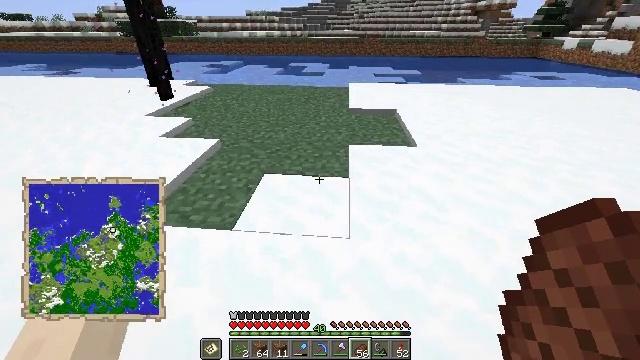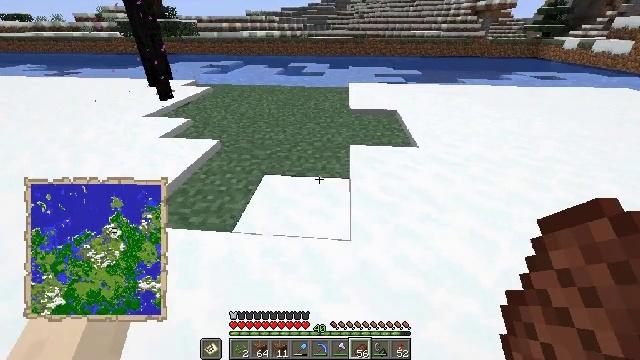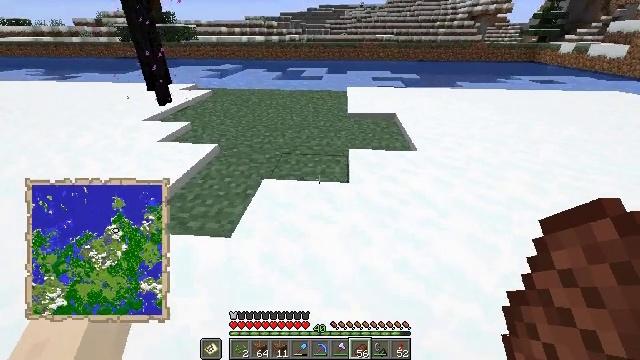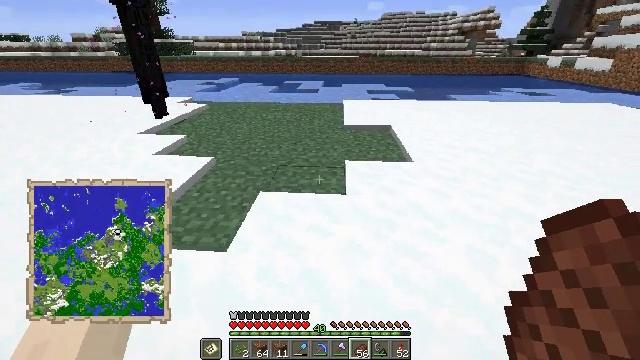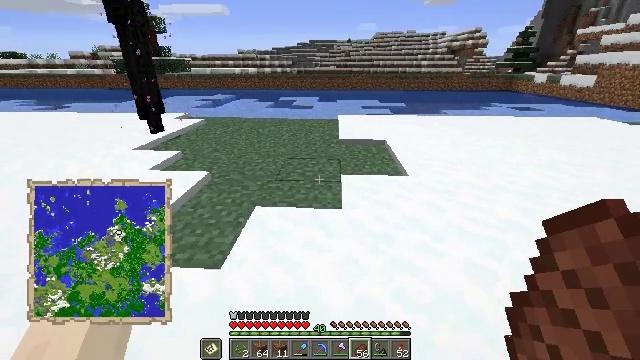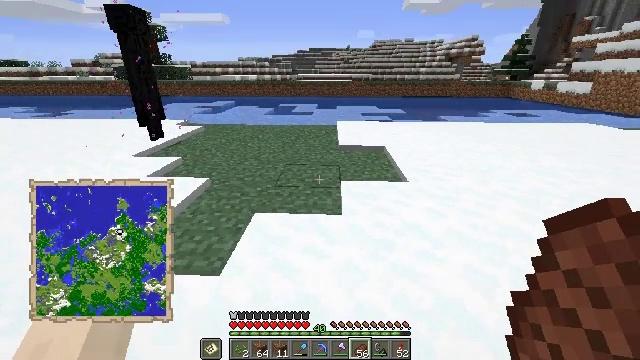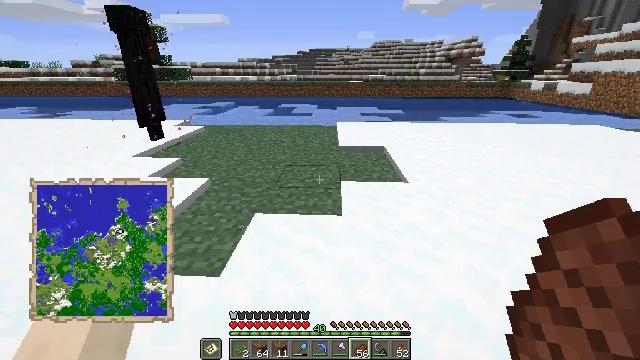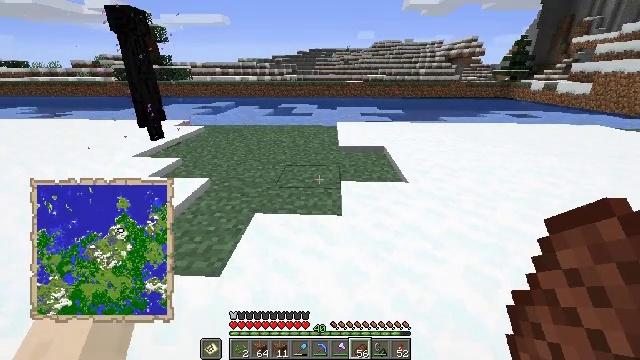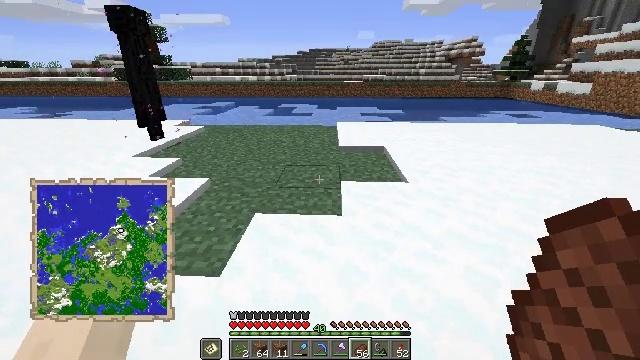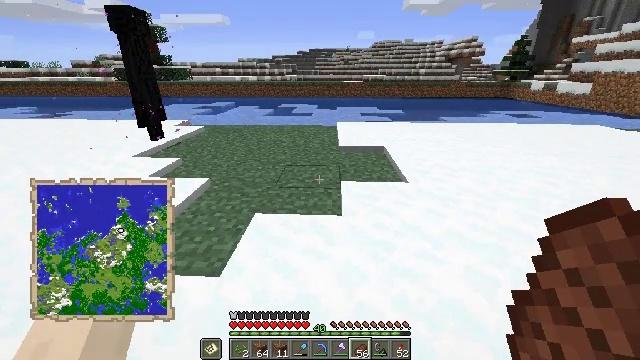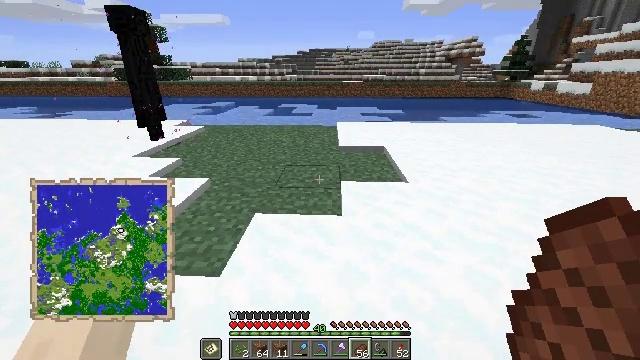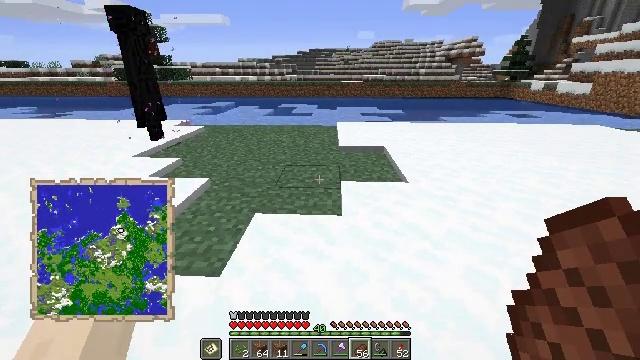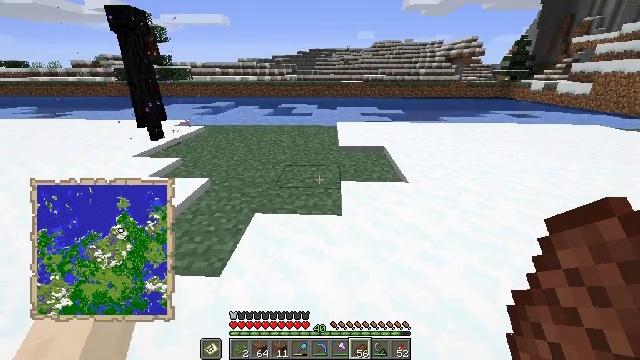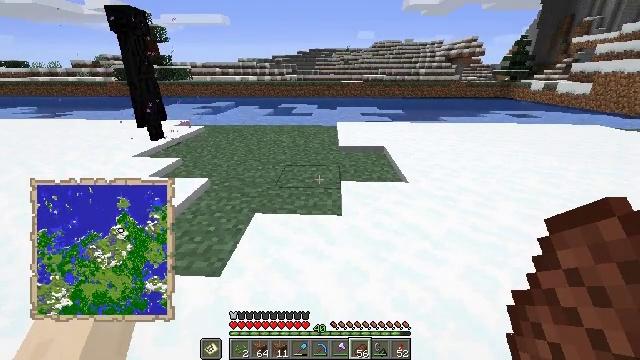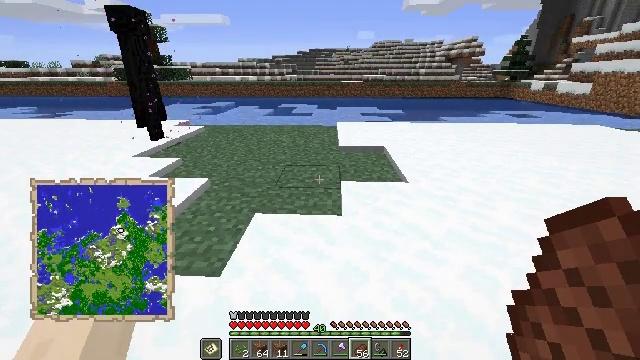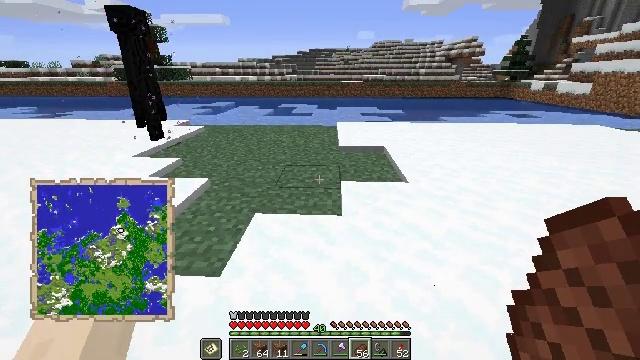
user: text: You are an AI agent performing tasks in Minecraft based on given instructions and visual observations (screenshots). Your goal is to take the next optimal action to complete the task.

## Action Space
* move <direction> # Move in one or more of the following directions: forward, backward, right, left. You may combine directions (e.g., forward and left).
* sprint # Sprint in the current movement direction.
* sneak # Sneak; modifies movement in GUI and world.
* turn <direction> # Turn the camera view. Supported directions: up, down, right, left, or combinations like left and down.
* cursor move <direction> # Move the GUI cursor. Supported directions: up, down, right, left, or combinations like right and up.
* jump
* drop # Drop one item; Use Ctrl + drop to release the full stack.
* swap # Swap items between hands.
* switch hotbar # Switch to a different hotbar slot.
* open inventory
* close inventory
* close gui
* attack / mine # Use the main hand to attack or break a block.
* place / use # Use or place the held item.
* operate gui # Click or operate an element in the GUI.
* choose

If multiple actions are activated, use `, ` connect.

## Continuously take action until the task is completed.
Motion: motion action
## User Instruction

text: Defeat a magma cube.
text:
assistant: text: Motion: no_op
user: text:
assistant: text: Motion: no_op
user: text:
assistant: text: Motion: turn up
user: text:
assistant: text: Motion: turn right and up
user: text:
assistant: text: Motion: turn up
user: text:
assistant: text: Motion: no_op
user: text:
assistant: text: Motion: no_op
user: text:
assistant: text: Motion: no_op
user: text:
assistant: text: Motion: no_op
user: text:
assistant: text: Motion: no_op
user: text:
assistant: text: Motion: no_op
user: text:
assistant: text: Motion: no_op
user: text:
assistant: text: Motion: no_op
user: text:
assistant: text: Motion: no_op
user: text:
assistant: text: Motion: no_op
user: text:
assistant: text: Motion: no_op
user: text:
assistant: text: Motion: no_op
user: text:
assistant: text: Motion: no_op
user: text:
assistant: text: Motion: no_op
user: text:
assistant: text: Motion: turn down
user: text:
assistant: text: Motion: move back, turn down
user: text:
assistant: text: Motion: move back, turn right and down
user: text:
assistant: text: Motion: move back, turn down
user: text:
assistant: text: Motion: move back
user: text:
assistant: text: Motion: move back
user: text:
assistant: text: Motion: move back
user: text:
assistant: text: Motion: move back
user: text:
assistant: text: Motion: move back
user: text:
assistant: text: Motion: move back
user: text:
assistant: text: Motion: move back